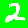
Digit: 2